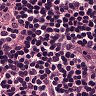
Metastatic tissue present: no